Question:
I try to use the structure in the picture to fill a datagridview or simular to show the data. I have no idea how to do this. The instructions (in c#) tells me to use:
var transHistory = btceApi.GetTransHistory();
As far as I understand it returns list() as dictionary( of integer, transaction)
(public class transhistory)
I translated it like this: Dim trnh As object = BtceApi.GetTransHistory(count:=20)
which actually returns 20 records, see image.
But how to bind(?) and show the data from then on?
Thanks for answer.
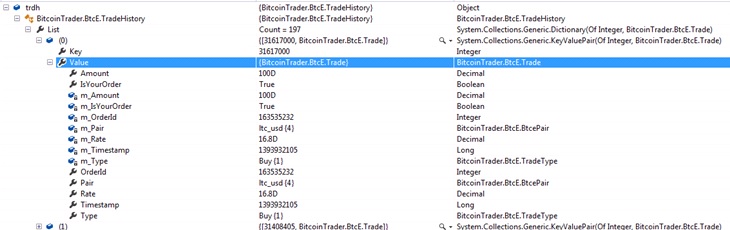
Answer: First create the datagrid view (if it is not already created)
'''
Private data_grid As new DataGridView()
'''
Then set up its properties (some of these are optional)
'''
With data_grid
.Name = "data_grid"
.Location = New Point(0,0)
.Parent = Me
.Width = 600
.Height = 0 ' I set this to 0 here because I change it later
End With
'''
In case you want to clear the grid you can use this:
'''
' Clear everything out of the data grid
' -------------------------------------
With data_grid
While .RowCount > 0
.Rows.Clear()
End While
While .ColumnCount > 0
.Columns.Clear()
End While
End With
'''
Add the columns to the grid like this:
'''
' Add the column headers to the columns
' -------------------------------------
Dim col_0 As New DataGridViewTextBoxColumn
col_0.Name = "key"
data_grid.Columns.Add(col_0)
Dim col_1 As New DataGridViewTextBoxColumn
col_1.Name = "Name"
col_1.FillWeight = 100
col_1.ReadOnly = True 'optional
data_grid.Columns.Add(col_1)
Dim col_2 As New DataGridViewTextBoxColumn
col_2.Name = "Address"
col_2.FillWeight = 70
col_2.ReadOnly = True 'optional
data_grid.Columns.Add(col_2)
'''
Now that you have added the columns, you need to populate them
First you need to add all of the rows that you will use. So this is the number of records in your set.
'''
data_grid.Rows.Add(grid_data_array.Count()) ' in your case grid_data_array is your collection
'''
Then add the data to the columns like this:
'''
' Add the data to the columns
' ---------------------------
For r As Integer = 0 To grid_data_array.Count() - 1
data_grid.Item(0, r).Value = grid_data_array(r)(0) ' key
data_grid.Item(1, r).Value = grid_data_array(r)(1) ' name
data_grid.Item(2, r).Value = grid_data_array(r)(2) ' address
Next
'''
My array has two dimensions, yours may have only one.
Now, I set up the final parameters. Some of these are optional. I set the height of my grid to 400 pixels. If it goes above that, then I add scrollbars and keep it at 400. If it is less, then no scrollbars. Also I set col. 0 to hidden since I don't want people to see the key of the row.
'''
With data_grid
.AutoSizeColumnsMode = DataGridViewAutoSizeColumnsMode.Fill
.RowHeadersVisible = False ' remove the first column of headers
.AllowUserToAddRows = False ' remove the last row from the list that shows up when adding the vertical scrollbar
.AllowUserToDeleteRows = False
.AllowUserToOrderColumns = True
.SelectionMode = DataGridViewSelectionMode.FullRowSelect
.MultiSelect = False
.AllowUserToResizeRows = False
.Columns(0).Visible = False 'hide the (key) column
' if there are more rows than space available, then add a scoll bar
' -----------------------------------------------------------------
If ((data_grid.RowCount * 24) + 25) > Me.Height - 400 Then
.ScrollBars = ScrollBars.Vertical
data_grid.Height = Me.Height - 400
Else
' just set the height to equal the height of the rows with no scroll bar
' ----------------------------------------------------------------------
.Height = (.RowCount * 24) + 25
.ScrollBars = ScrollBars.None
End If
End With
'''
-
That's it.